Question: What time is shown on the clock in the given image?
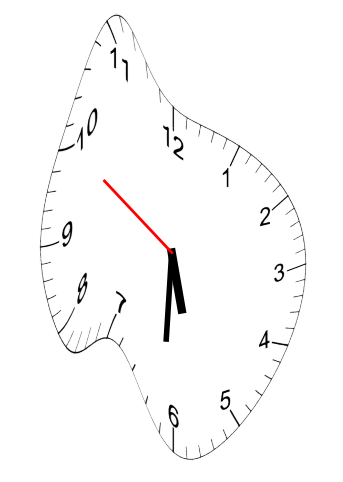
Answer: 05:30:50